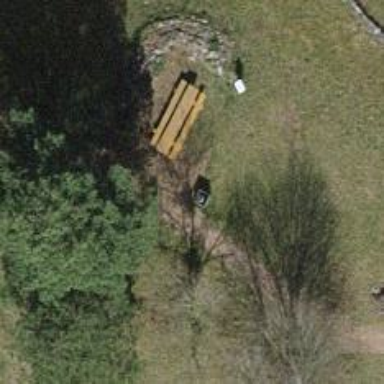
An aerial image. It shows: Picnic table located in leisure land area.